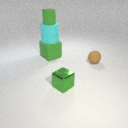
small green metal cube in front of small brown rubber sphere